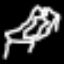
Label: bed